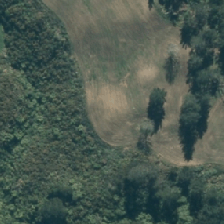
Land cover: low_producing_grassland